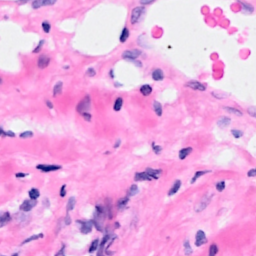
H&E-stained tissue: Breast